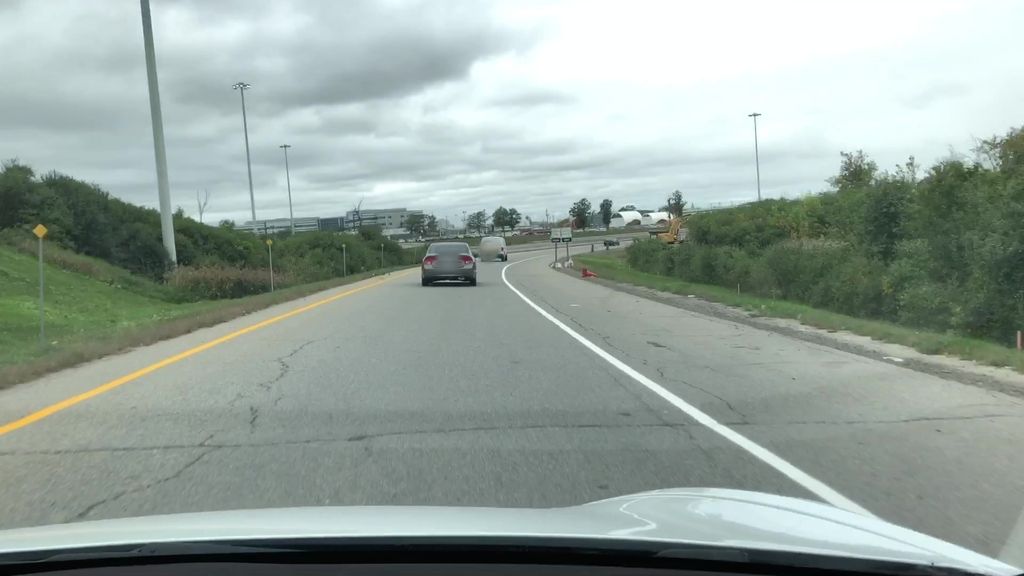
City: ottawa-gatineau